Interaction volume radius: 10 \u00c5
Interaction volume height: 15 \u00c5
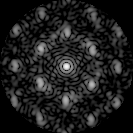
Disorder parameter: 0.4475